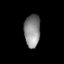
Tissue: lung
Cell type: Epithelial cells
Senescence score: 0.6126
Nuclear area (px): 512
Mean DAPI intensity: 137.893